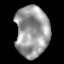
Tissue: lung
Cell type: Others
Senescence score: 0.2141
Nuclear area (px): 1684
Mean DAPI intensity: 153.672